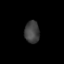
Tissue: lung
Cell type: Epithelial cells
Senescence score: 0.1406
Nuclear area (px): 320
Mean DAPI intensity: 65.147